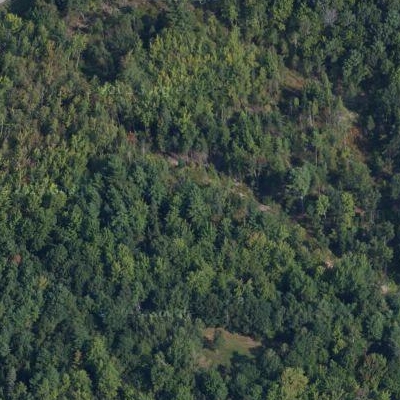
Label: eForest